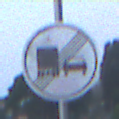
Verkehrszeichen: EndeUeberholverbotKraftfahrzeuge
Umgebung: Outdoor, Urban
Tageszeit: Dawn
Wetter: Clear
Licht: Natural
Jahreszeit: NotSpecified
Kontrast: LowContrast